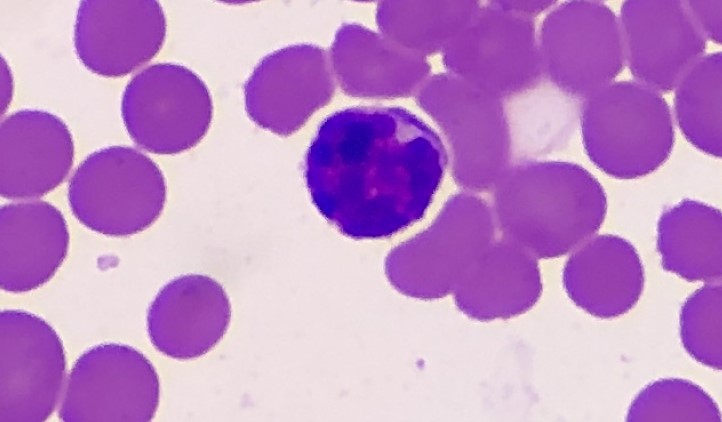
White blood cell type: Lymphocyte